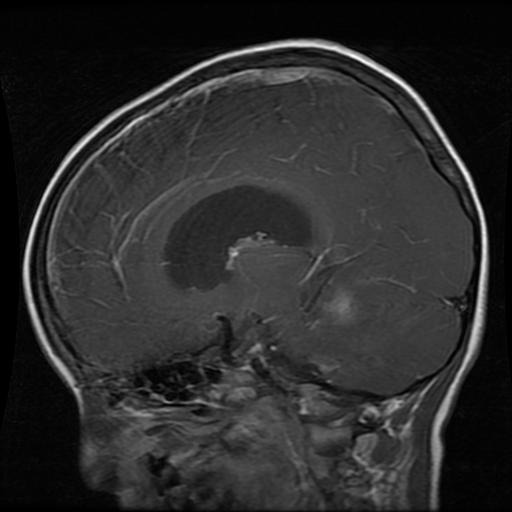
Label: glioma